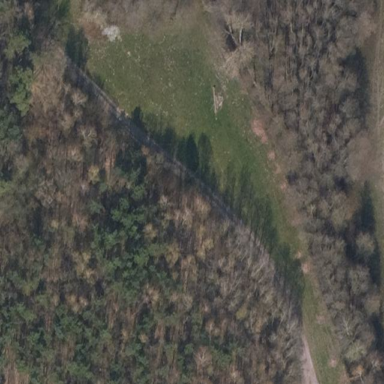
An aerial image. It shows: Serene woodland landscape.